【题型】解答题　【知识点】平面几何　【难度】easy
如图，在 $\triangle ABC$ 中，$D$、$E$ 分别是边 $AB$、$AC$ 上的点，$\angle BDE + \angle C = 180^\circ$。求证：$\triangle ADE \sim \triangle ACB$。

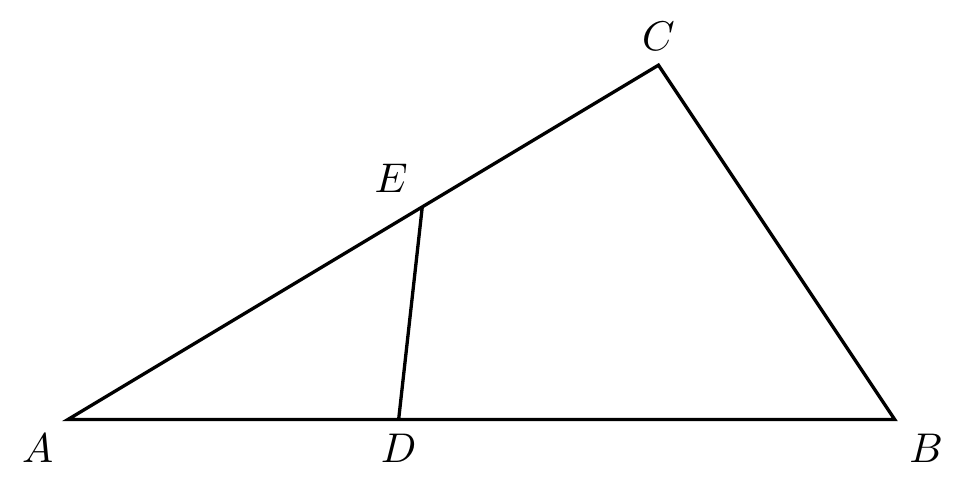
【解答】
证明：
$\because \angle BDE + \angle C = 180^\circ$，$\angle ADE + \angle BDE = 180^\circ$，

$\therefore \angle ADE = \angle C$。

又 $\because \angle A$ 为公共角，

$\therefore \triangle ADE \sim \triangle ACB$。